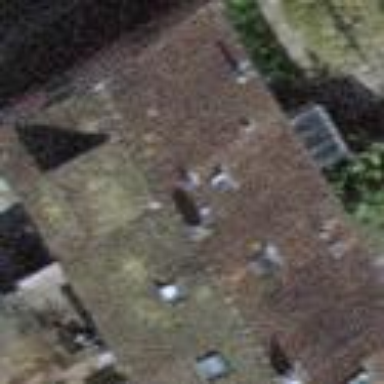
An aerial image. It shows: Gabled building with the roof oriented along its structure.